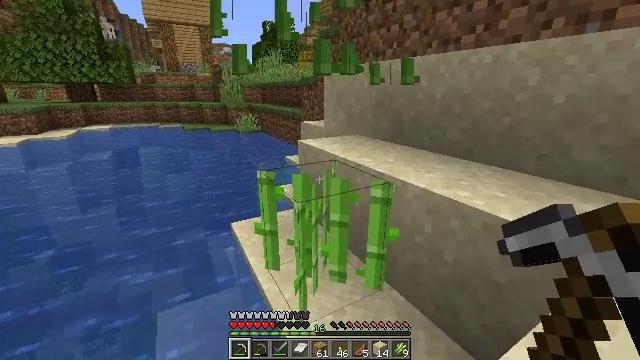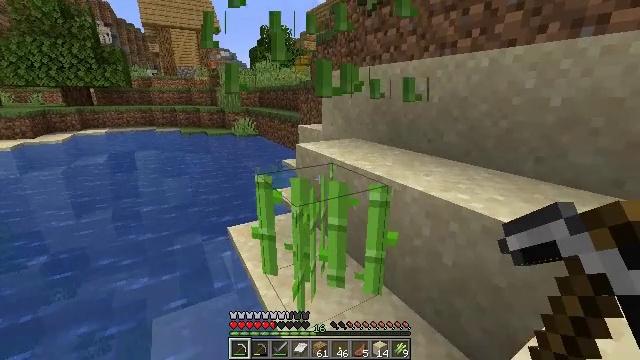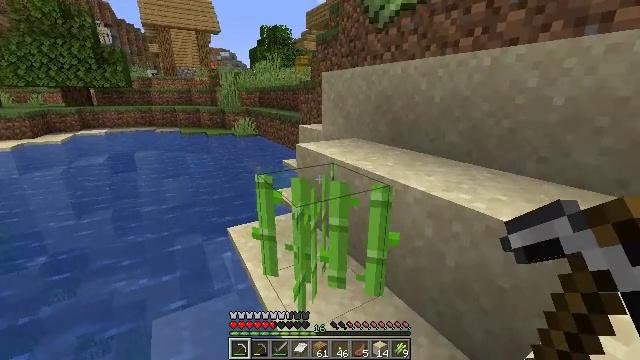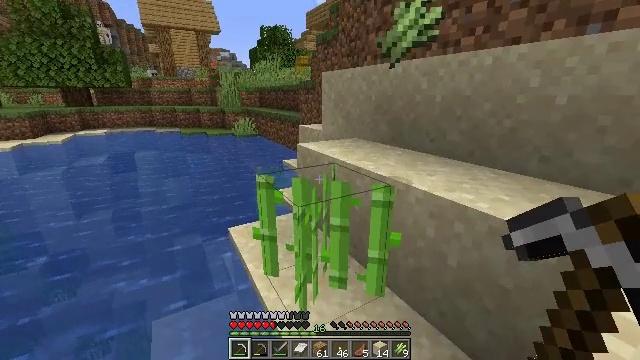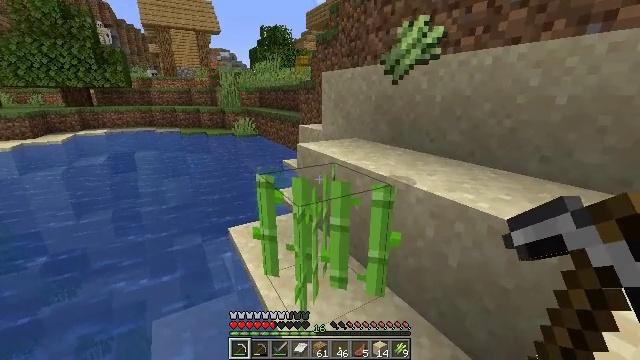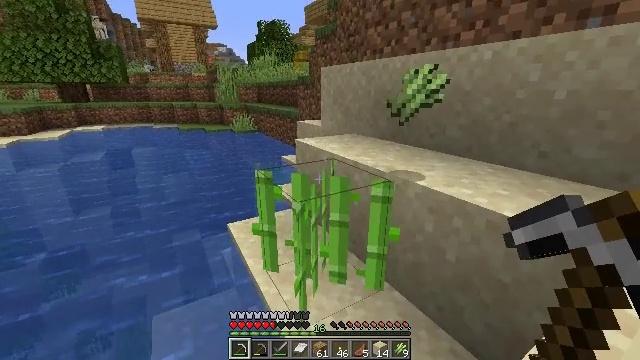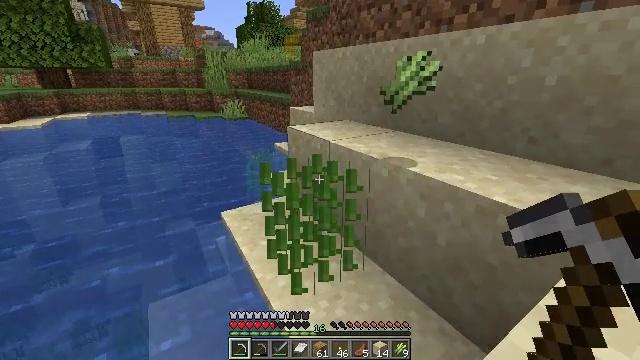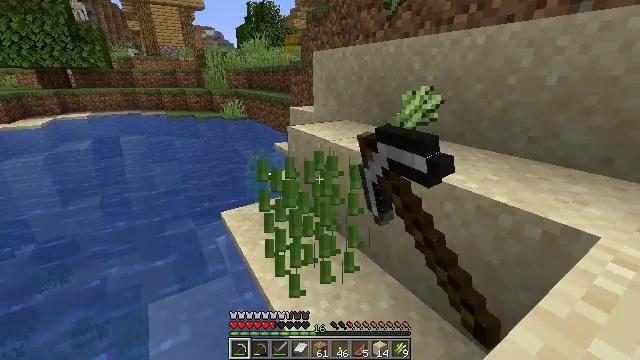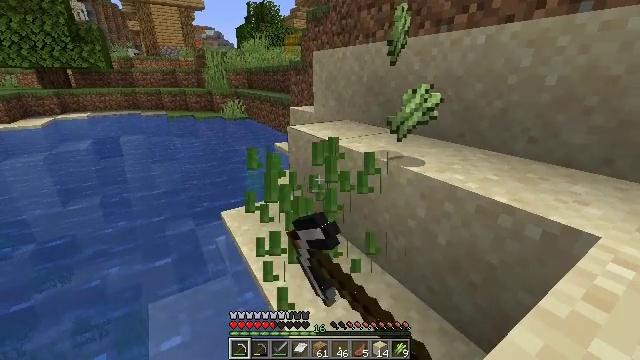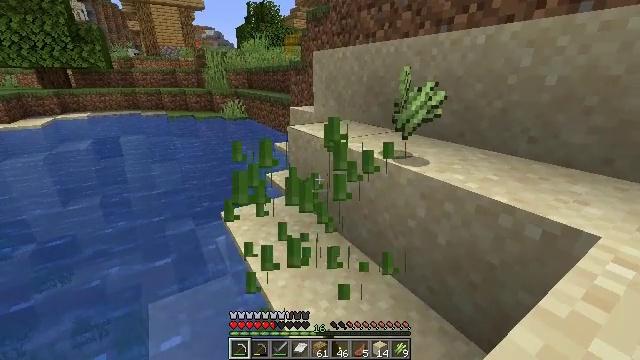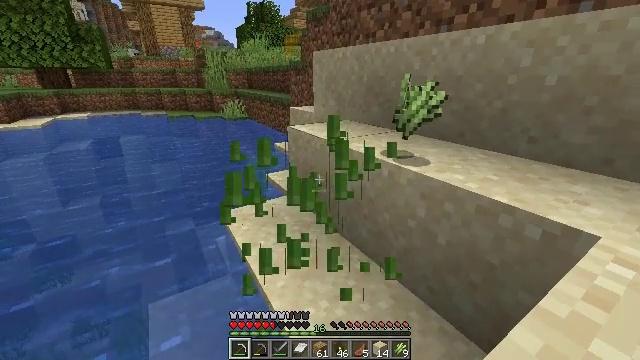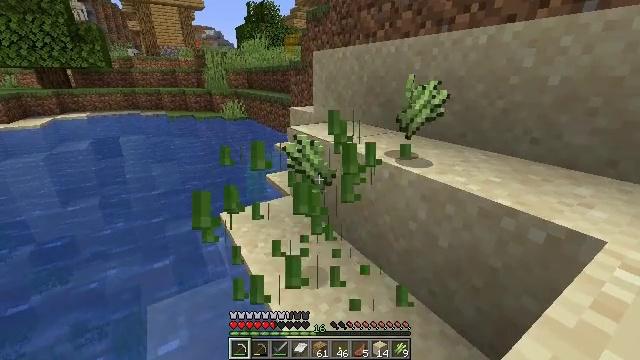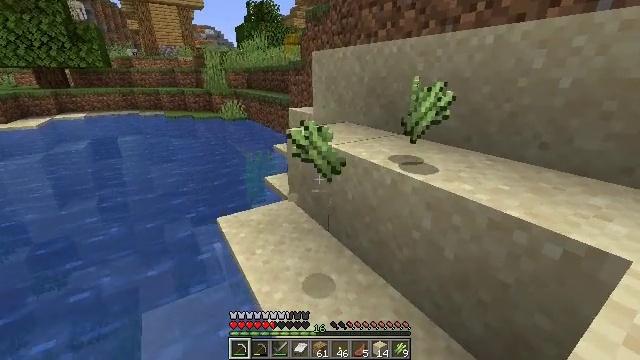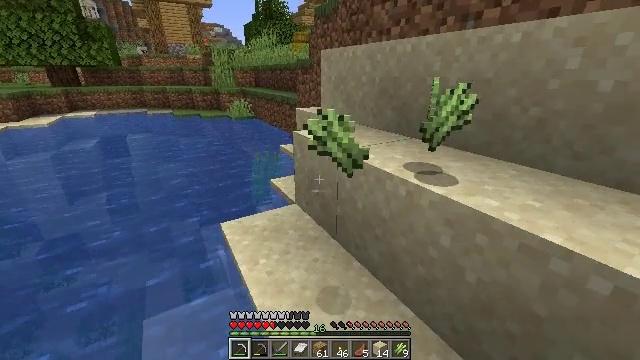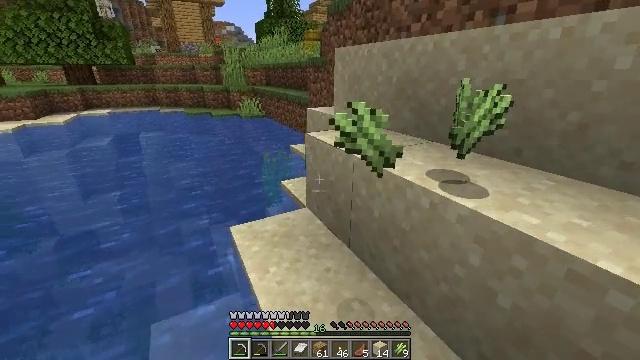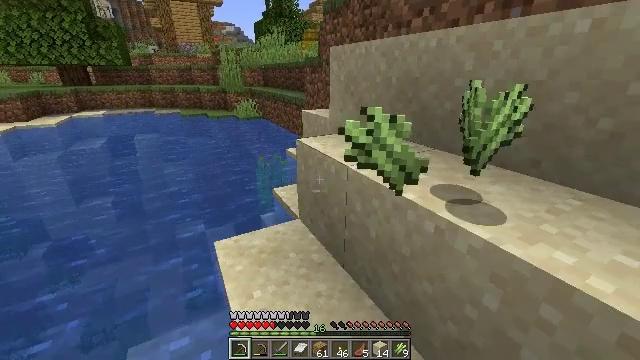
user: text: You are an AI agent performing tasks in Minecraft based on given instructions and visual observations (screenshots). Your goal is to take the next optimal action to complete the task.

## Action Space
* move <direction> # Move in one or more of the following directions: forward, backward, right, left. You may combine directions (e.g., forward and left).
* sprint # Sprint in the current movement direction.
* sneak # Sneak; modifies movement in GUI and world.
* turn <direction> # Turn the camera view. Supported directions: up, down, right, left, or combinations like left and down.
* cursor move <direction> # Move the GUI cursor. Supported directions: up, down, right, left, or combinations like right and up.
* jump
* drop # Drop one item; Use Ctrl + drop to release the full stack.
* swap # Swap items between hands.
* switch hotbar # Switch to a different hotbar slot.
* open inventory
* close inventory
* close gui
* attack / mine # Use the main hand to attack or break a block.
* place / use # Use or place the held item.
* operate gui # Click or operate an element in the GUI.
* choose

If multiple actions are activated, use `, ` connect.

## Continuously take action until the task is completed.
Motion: motion action
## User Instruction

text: Cut down the sugar cane stalks.
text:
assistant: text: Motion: no_op
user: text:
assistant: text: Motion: no_op
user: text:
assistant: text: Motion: no_op
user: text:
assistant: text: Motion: no_op
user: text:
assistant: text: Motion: no_op
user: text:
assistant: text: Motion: turn right and down, attack / mine
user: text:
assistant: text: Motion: attack / mine
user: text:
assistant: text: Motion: no_op
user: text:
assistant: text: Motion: no_op
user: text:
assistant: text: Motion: no_op
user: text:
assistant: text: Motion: move forward
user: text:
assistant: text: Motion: move forward
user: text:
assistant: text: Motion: move forward, turn left
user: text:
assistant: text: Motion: move forward and move right, turn left
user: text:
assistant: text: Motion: move forward and move right
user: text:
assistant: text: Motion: move forward and move right, turn left
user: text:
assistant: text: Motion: move forward and move right, turn left and up
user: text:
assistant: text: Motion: move forward and move right
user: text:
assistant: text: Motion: move forward and move right
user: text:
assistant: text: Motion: move forward and move right, turn left, jump
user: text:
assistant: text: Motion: move forward and move right, turn left, jump
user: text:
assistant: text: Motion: move forward and move right, turn left, jump
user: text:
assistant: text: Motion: move forward and move right, turn left and down, jump
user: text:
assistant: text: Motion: move forward and move right, turn left
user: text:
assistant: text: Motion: move forward and move right, turn left and down
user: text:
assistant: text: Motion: move forward and move right, turn left and down
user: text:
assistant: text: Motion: move forward and move right, turn left
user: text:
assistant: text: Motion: move forward and move left, turn left
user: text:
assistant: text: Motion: move forward and move left
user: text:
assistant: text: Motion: move forward and move left